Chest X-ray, PA view. Patient: 32 years old, sex F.
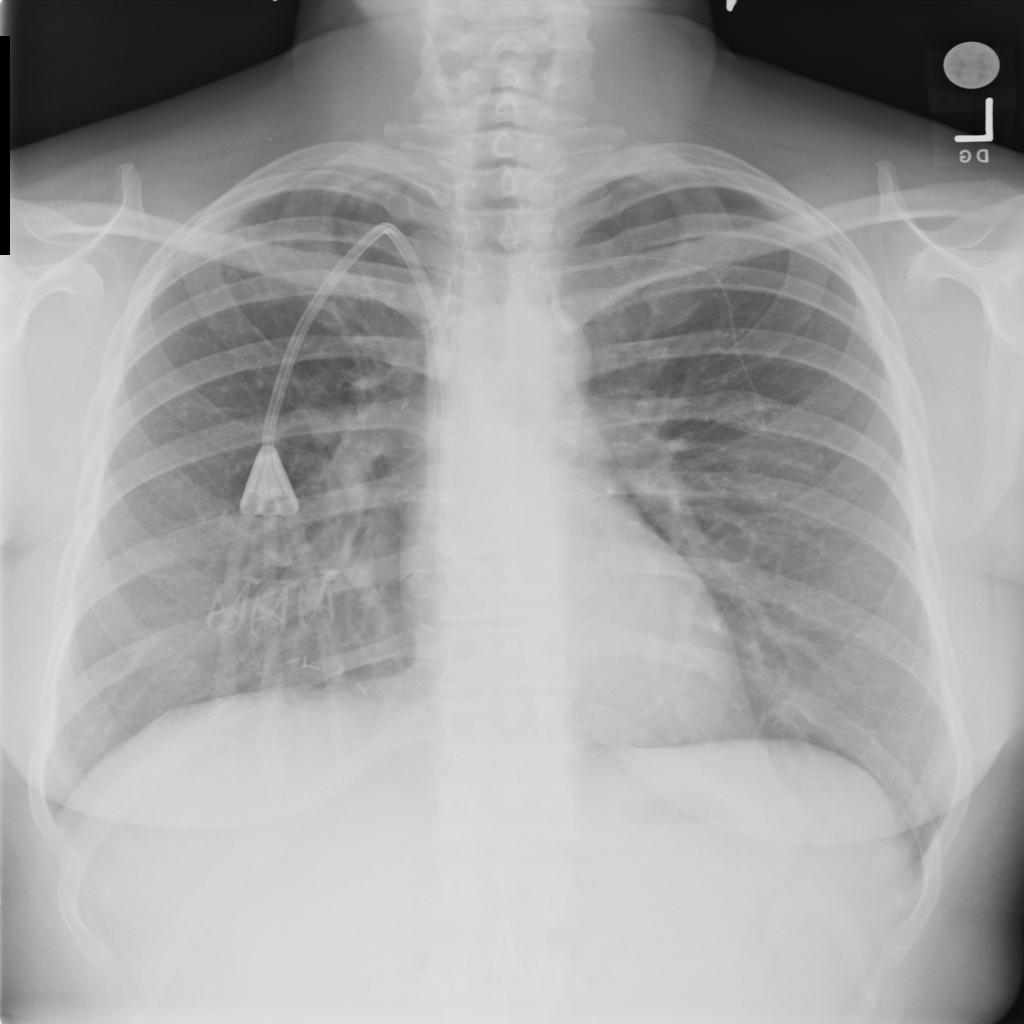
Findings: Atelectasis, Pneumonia